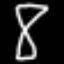
Label: hourglass